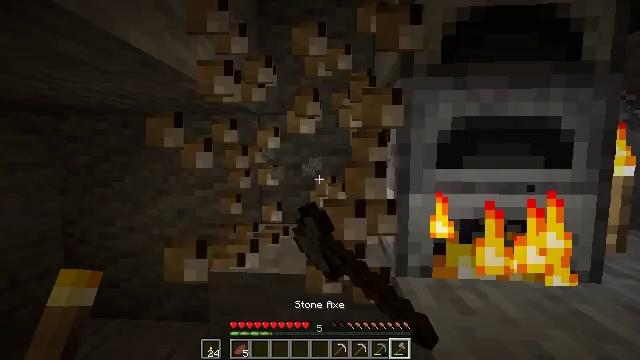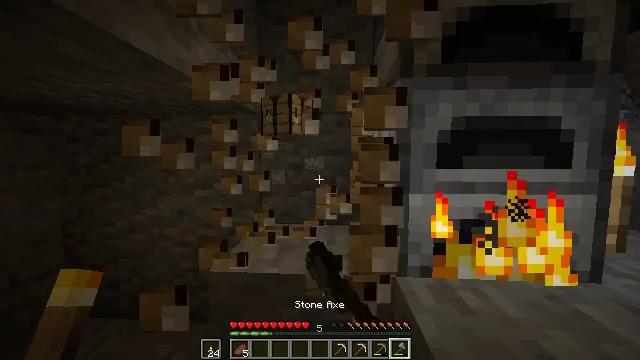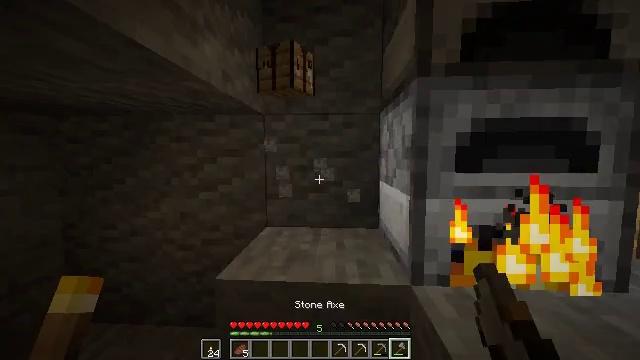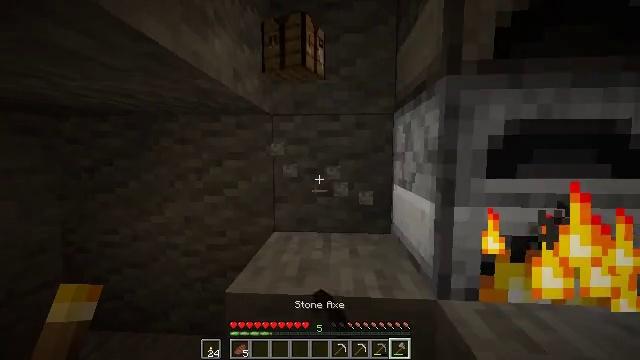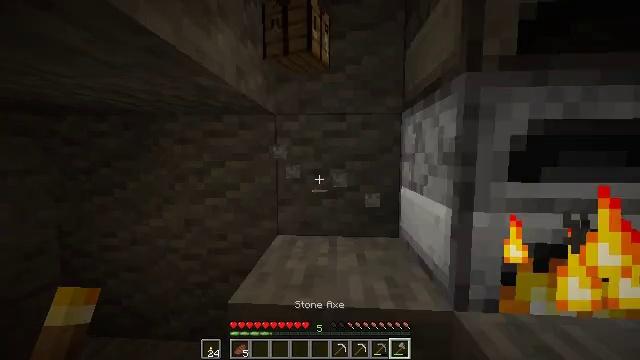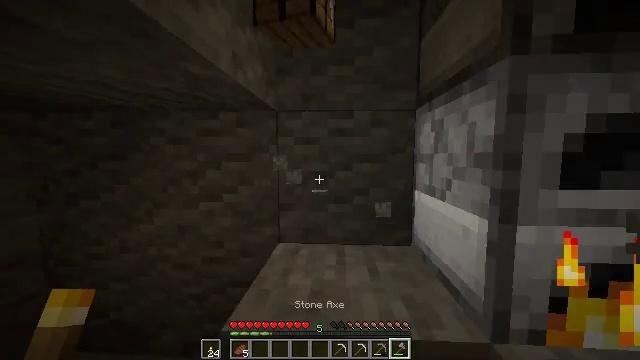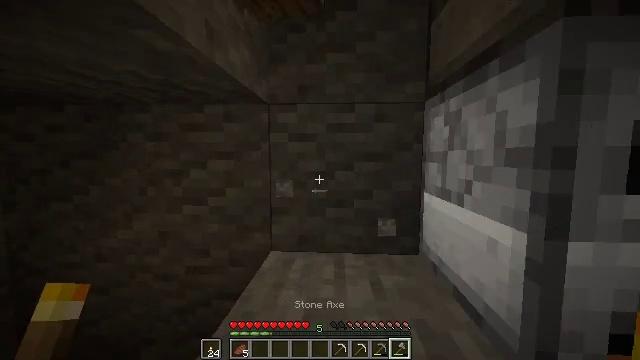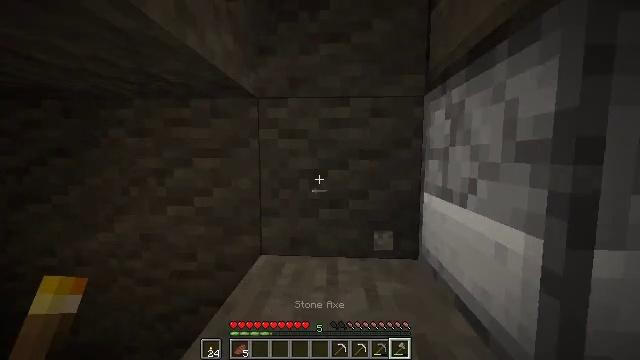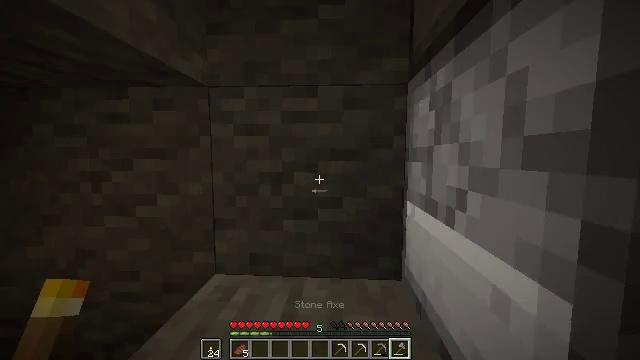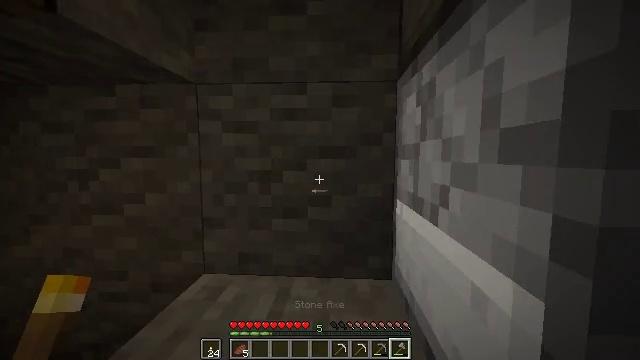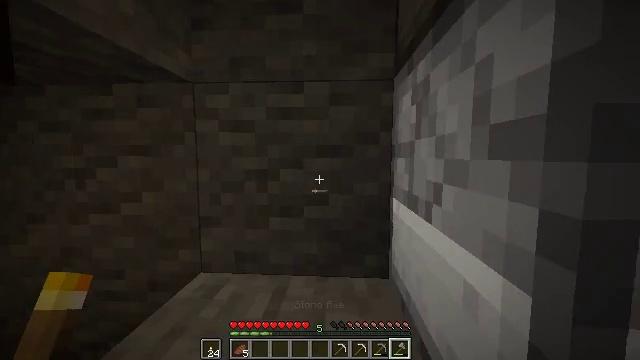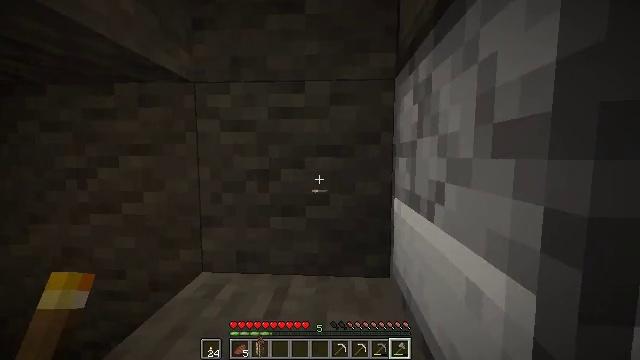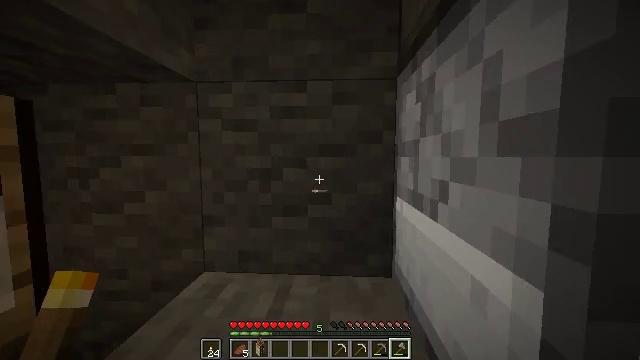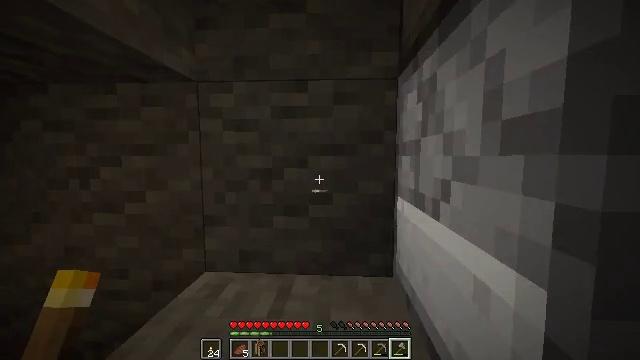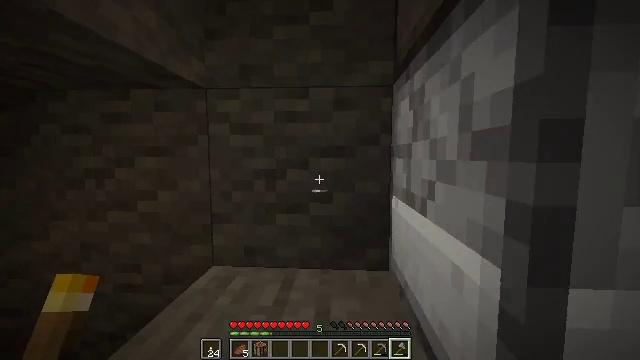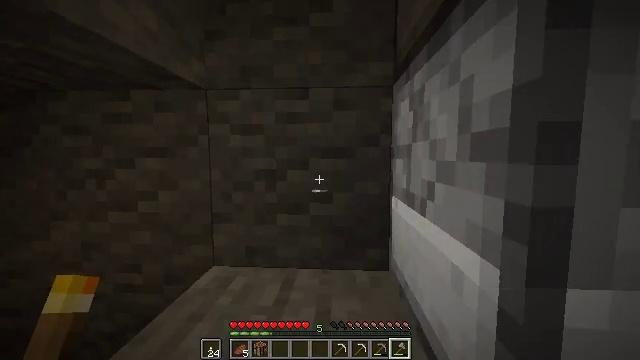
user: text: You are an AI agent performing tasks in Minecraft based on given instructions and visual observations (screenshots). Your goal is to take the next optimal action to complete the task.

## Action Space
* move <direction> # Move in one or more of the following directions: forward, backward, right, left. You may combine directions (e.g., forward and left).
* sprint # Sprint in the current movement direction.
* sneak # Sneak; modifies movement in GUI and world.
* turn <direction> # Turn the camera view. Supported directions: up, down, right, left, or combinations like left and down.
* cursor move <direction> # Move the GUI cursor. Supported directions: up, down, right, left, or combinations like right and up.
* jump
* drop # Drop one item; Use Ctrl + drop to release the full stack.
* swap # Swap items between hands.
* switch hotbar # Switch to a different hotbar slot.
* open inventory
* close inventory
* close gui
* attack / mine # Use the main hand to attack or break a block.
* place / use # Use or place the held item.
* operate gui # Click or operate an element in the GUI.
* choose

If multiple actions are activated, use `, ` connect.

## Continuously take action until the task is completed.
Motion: motion action
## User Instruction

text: Smelt raw chicken to get cooked chicken.
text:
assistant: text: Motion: attack / mine
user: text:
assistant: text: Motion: move forward and move left, attack / mine
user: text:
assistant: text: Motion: move forward and move left
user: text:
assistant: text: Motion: move forward
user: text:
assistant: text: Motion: move forward
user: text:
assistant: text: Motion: move forward and move right
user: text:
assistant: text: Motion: move forward and move right
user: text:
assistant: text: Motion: move forward and move right
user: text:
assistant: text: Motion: move forward and move right
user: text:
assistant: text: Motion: move right
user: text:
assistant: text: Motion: no_op
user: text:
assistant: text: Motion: no_op
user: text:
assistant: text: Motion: no_op
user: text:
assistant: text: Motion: move back
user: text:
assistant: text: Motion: move back
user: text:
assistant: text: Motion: move back
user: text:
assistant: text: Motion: move back
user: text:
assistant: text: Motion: move back, open inventory
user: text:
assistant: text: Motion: move back, open inventory
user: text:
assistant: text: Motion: open inventory
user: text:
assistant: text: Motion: cursor move down, open inventory
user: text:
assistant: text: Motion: cursor move down
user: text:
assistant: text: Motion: cursor move down
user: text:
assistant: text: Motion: no_op
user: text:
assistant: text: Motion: no_op
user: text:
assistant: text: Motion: no_op
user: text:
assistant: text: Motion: cursor move left
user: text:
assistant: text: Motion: cursor move left
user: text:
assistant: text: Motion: no_op
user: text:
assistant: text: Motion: no_op